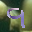
Label: 9